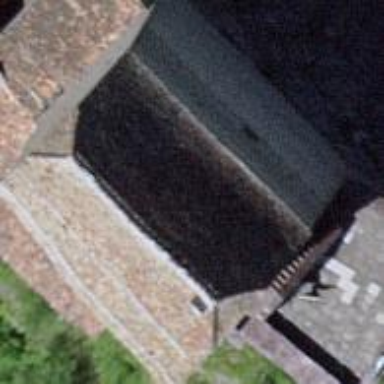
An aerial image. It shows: Part of museum building.